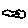
Label: cloud